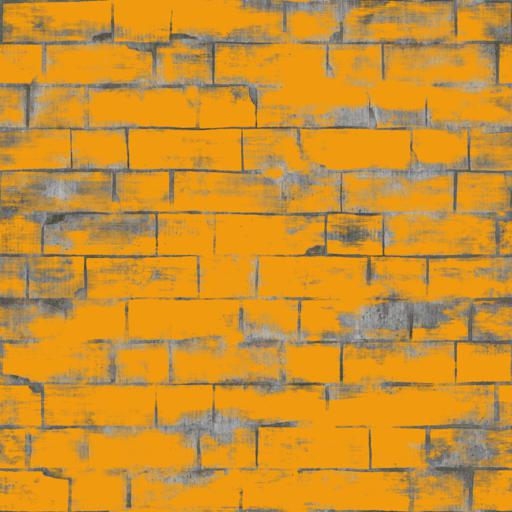
Tags: brick bricks damaged paint painted scratched wall yellow